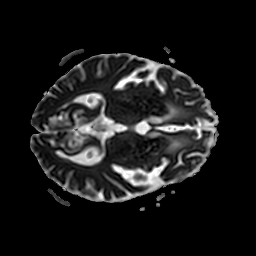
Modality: ADC
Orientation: axial
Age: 74
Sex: female
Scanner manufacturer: philips
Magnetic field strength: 3 T
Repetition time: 4.653 s
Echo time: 0.07459 s